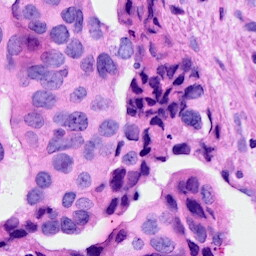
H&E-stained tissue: Breast